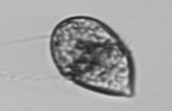
Label: Gyrodinium